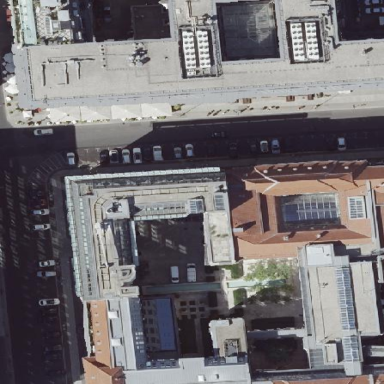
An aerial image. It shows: Office building.